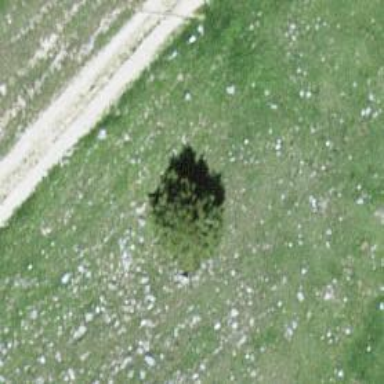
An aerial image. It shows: Needle-leaved tree in its natural environment.